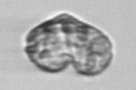
Label: Karenia